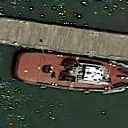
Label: Towing_vessel